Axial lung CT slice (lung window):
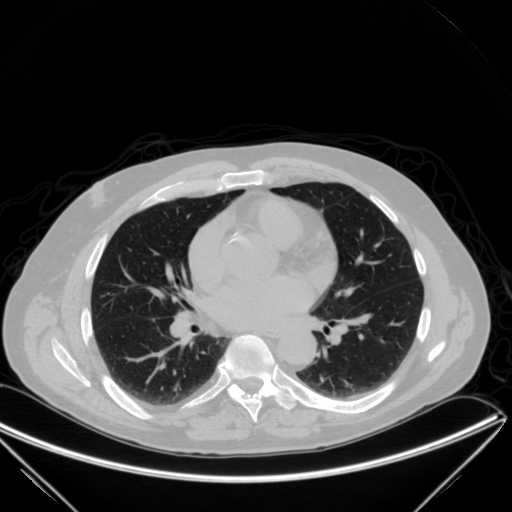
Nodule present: no